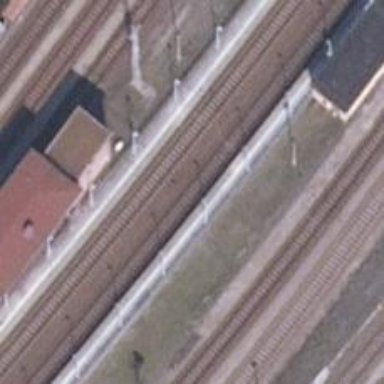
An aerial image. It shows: Railway signal.